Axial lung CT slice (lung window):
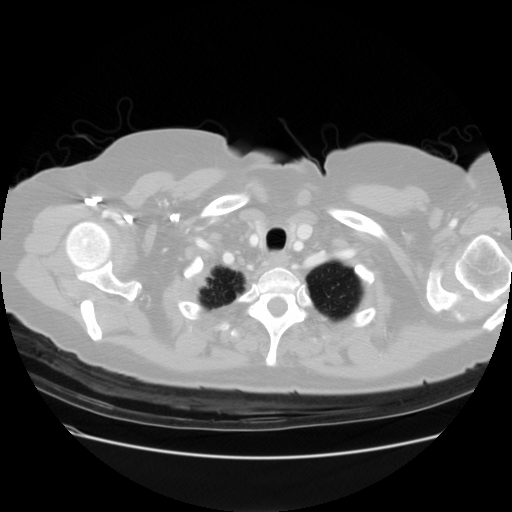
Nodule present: no